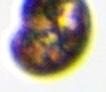
Label: Akashiwo